Question: I'm having some issues with placing admob right at the bottom of the screen. For some odd reason, the Ad just hovers above the bottom.
I would like Admob to be right at the bottom of the screen, any help would he much appreciated!

Code:
'''
<RelativeLayout xmlns:android="http://schemas.android.com/apk/res/android"
xmlns:tools="http://schemas.android.com/tools"
xmlns:ads="http://schemas.android.com/apk/lib/com.google.ads"
android:layout_width="match_parent"
android:layout_height="match_parent"
android:background="@drawable/background_high"
android:paddingBottom="@dimen/activity_vertical_margin"
android:paddingLeft="@dimen/activity_horizontal_margin"
android:paddingRight="@dimen/activity_horizontal_margin"
android:paddingTop="@dimen/activity_vertical_margin"
tools:context=".HodgeMain"
android:layout_above="@+id/ad" >
<ListView
android:id="@+id/BoardList"
android:layout_width="wrap_content"
android:layout_height="270dp"
android:layout_alignParentTop="true"
android:layout_centerHorizontal="true"
android:layout_marginTop="93dp"
android:listSelector="@drawable/listcolor" >
</ListView>
<com.google.ads.AdView
android:id="@+id/ad"
android:layout_width="wrap_content"
android:layout_height="wrap_content"
android:layout_alignParentBottom="true"
android:layout_alignParentLeft="true"
ads:adSize="BANNER"
ads:adUnitId="XXXXXXXXX"
ads:loadAdOnCreate="true" >
</com.google.ads.AdView>
</RelativeLayout>
'''
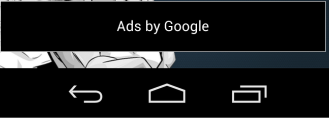
Answer: try this
'''
<?xml version="1.0" encoding="utf-8"?><RelativeLayout xmlns:android="http://schemas.android.com/apk/res/android"
xmlns:tools="http://schemas.android.com/tools"
xmlns:ads="http://schemas.android.com/apk/lib/com.google.ads"
android:layout_width="match_parent"
android:layout_height="match_parent"
android:background="@drawable/background_high"
tools:context=".HodgeMain">
<ListView
android:id="@+id/BoardList"
android:layout_width="wrap_content"
android:layout_height="270dp"
android:layout_centerHorizontal="true"
android:layout_marginTop="93dp"
android:listSelector="@drawable/listcolor" >
</ListView>
<com.google.ads.AdView
android:id="@+id/ad"
android:layout_width="fill_parent"
android:layout_height="wrap_content"
android:layout_alignParentBottom="true"
ads:adSize="BANNER"
ads:adUnitId="XXXXXXXXX"
android:layout_centerHorizontal="true"
ads:loadAdOnCreate="true" >
</com.google.ads.AdView>
</RelativeLayout>
'''
I just removed unnecessarily things and made it bottom and center.